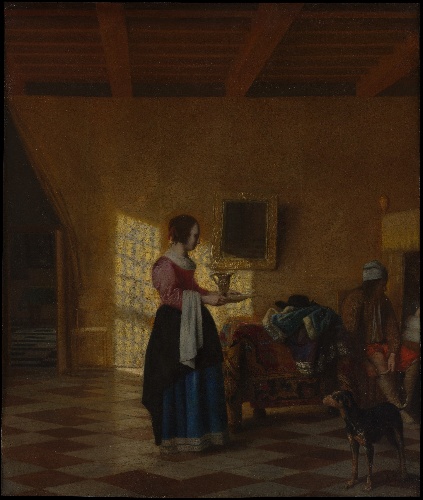
Title: Woman with a Water Pitcher, and a Man by a Bed
Artist: Pieter de Hooch
Artist bio: Dutch, Rotterdam 1629–1684 Amsterdam
Date: ca. 1667–70
Object type: Painting
Classification: Paintings
Medium: Oil on canvas
Dimensions: 24 1/4 x 20 1/2 in. (61.5 x 52.1 cm)
Department: European Paintings
Credit line: The Friedsam Collection, Bequest of Michael Friedsam, 1931
Accession year: 1932
Repository: Metropolitan Museum of Art, New York, NY
Tags: Men|Women|Pitchers|Interiors|Dogs